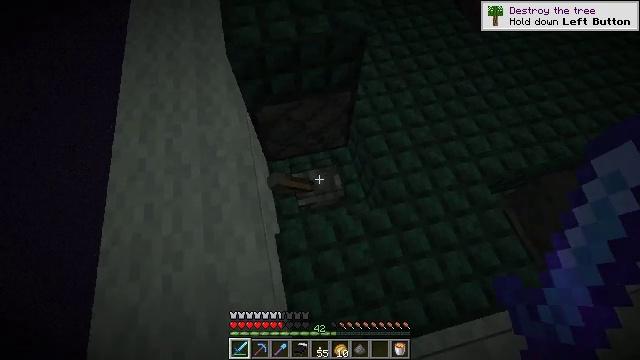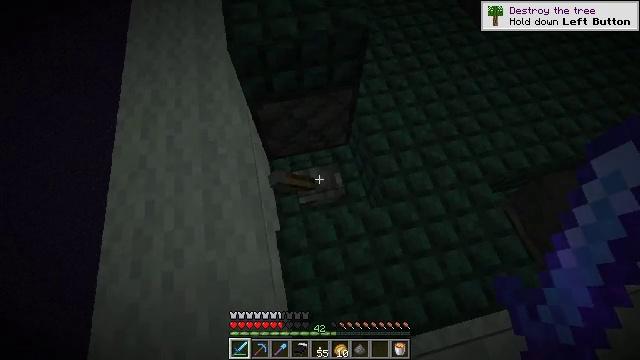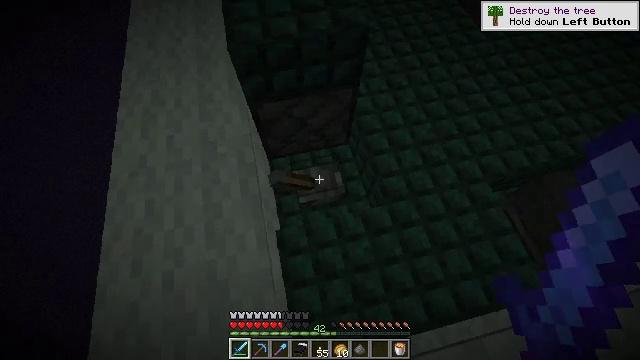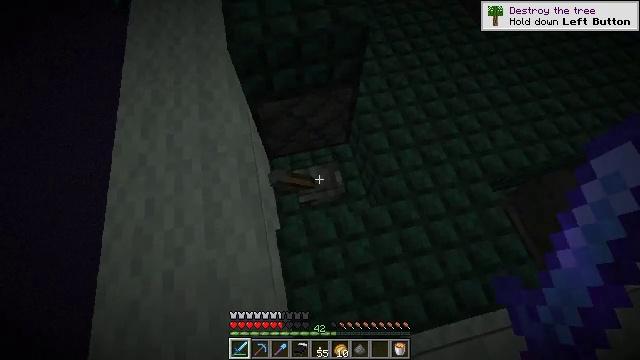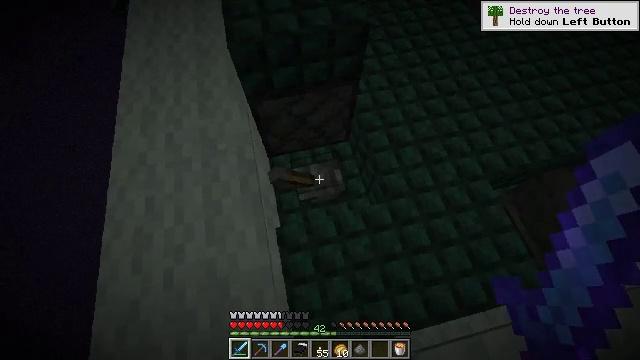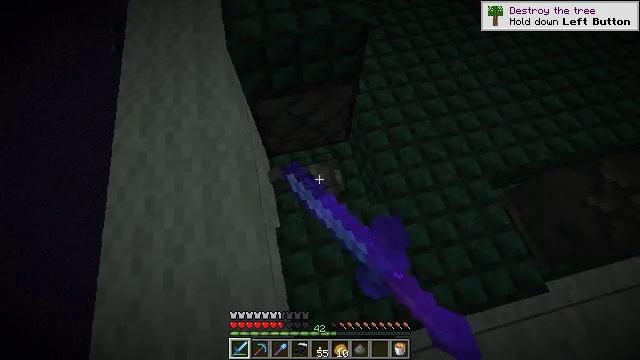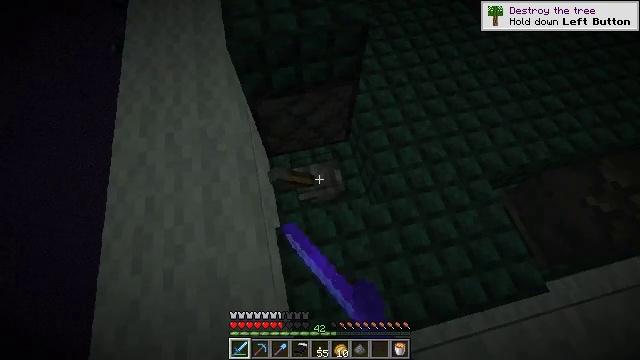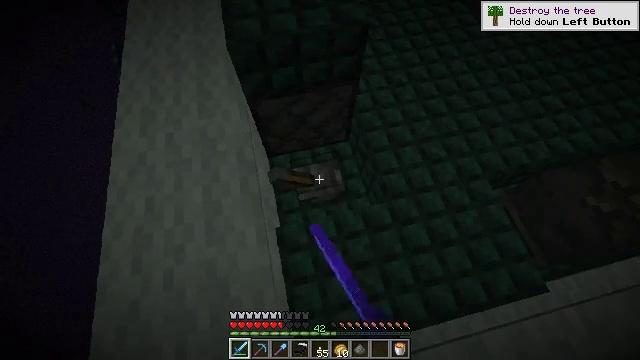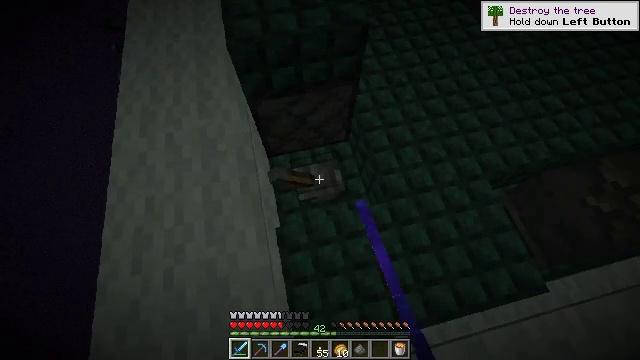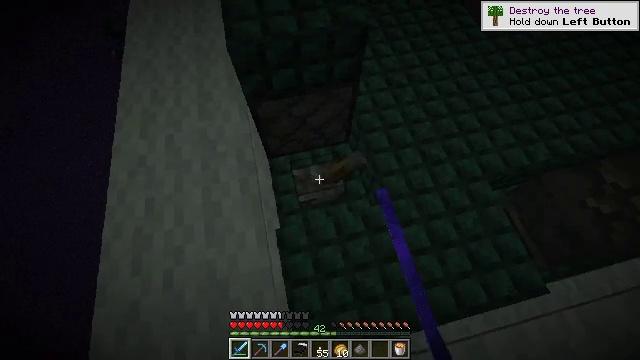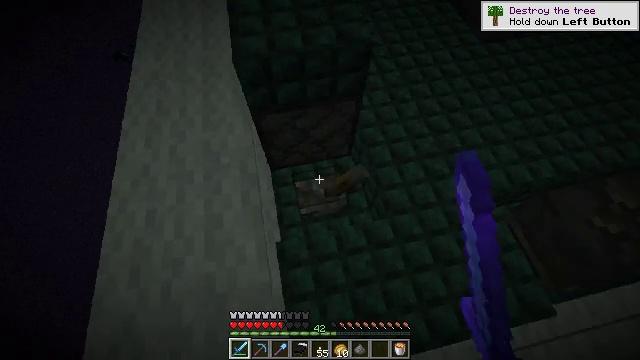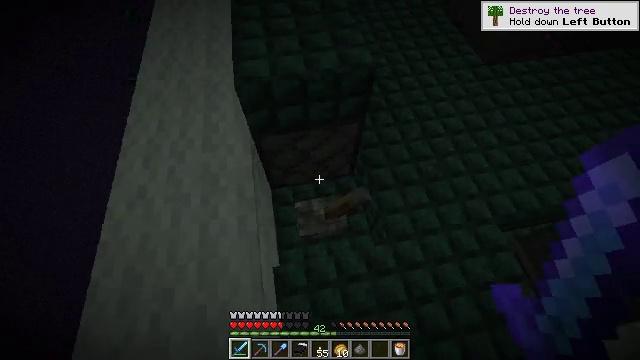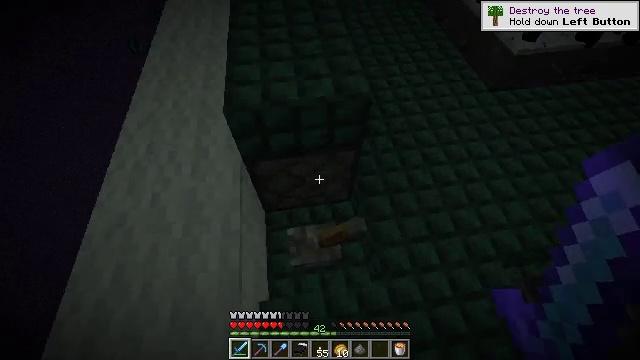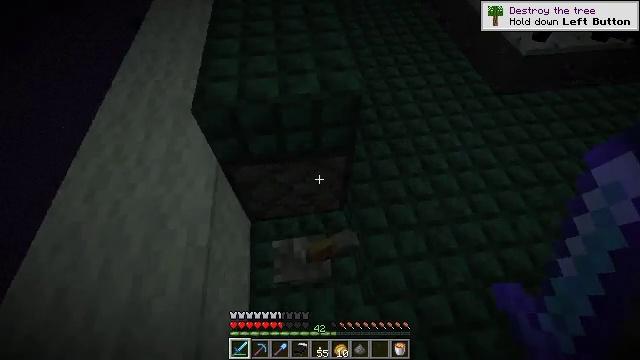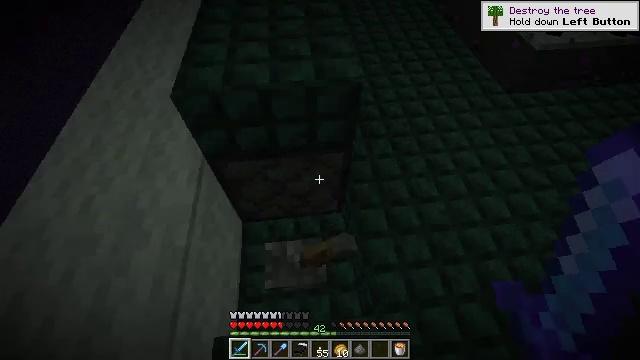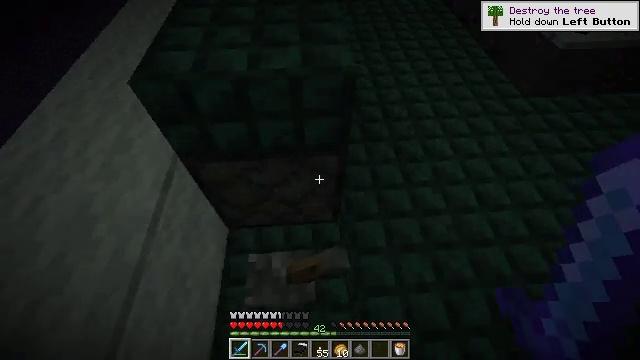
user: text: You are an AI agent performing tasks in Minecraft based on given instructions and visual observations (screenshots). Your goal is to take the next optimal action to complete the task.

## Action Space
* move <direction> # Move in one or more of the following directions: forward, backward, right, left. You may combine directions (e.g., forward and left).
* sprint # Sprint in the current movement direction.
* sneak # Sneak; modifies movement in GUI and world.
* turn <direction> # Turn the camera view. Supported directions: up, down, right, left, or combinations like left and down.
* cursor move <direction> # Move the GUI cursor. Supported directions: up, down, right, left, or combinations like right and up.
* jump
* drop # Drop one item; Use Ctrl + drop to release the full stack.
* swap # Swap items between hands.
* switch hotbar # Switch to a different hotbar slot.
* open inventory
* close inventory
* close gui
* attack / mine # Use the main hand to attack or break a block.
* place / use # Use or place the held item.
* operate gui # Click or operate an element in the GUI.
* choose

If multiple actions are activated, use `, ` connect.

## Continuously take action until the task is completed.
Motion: motion action
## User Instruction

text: Kill mobs.
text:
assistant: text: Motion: no_op
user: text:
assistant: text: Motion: no_op
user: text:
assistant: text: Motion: no_op
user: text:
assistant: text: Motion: use / place
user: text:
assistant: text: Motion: use / place
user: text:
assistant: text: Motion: use / place
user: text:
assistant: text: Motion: no_op
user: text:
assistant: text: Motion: no_op
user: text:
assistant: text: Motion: no_op
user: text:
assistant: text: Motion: move forward, turn left and up
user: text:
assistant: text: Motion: move forward and move right, turn left and up
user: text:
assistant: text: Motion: move forward and move right, turn left and up
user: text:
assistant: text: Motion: move forward and move right, turn left and up
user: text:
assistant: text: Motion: move forward and move right, turn left
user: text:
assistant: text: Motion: move forward and move right, turn left and up
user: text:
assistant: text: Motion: move forward and move right, turn left and up
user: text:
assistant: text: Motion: move forward and move right, turn left and up
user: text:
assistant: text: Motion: move forward and move right, turn left and up
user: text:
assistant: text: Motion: move forward and move right, turn left and up
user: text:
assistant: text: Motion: move forward and move right, turn left and up
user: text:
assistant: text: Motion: move forward and move right, turn left
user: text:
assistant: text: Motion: move forward, turn left
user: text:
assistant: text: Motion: move forward, turn left
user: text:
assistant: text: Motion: move forward
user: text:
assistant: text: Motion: move forward
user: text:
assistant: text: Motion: move forward
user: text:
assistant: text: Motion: move forward
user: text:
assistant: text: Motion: move forward, turn right and up
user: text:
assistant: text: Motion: move forward and move right
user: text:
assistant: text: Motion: move forward and move right